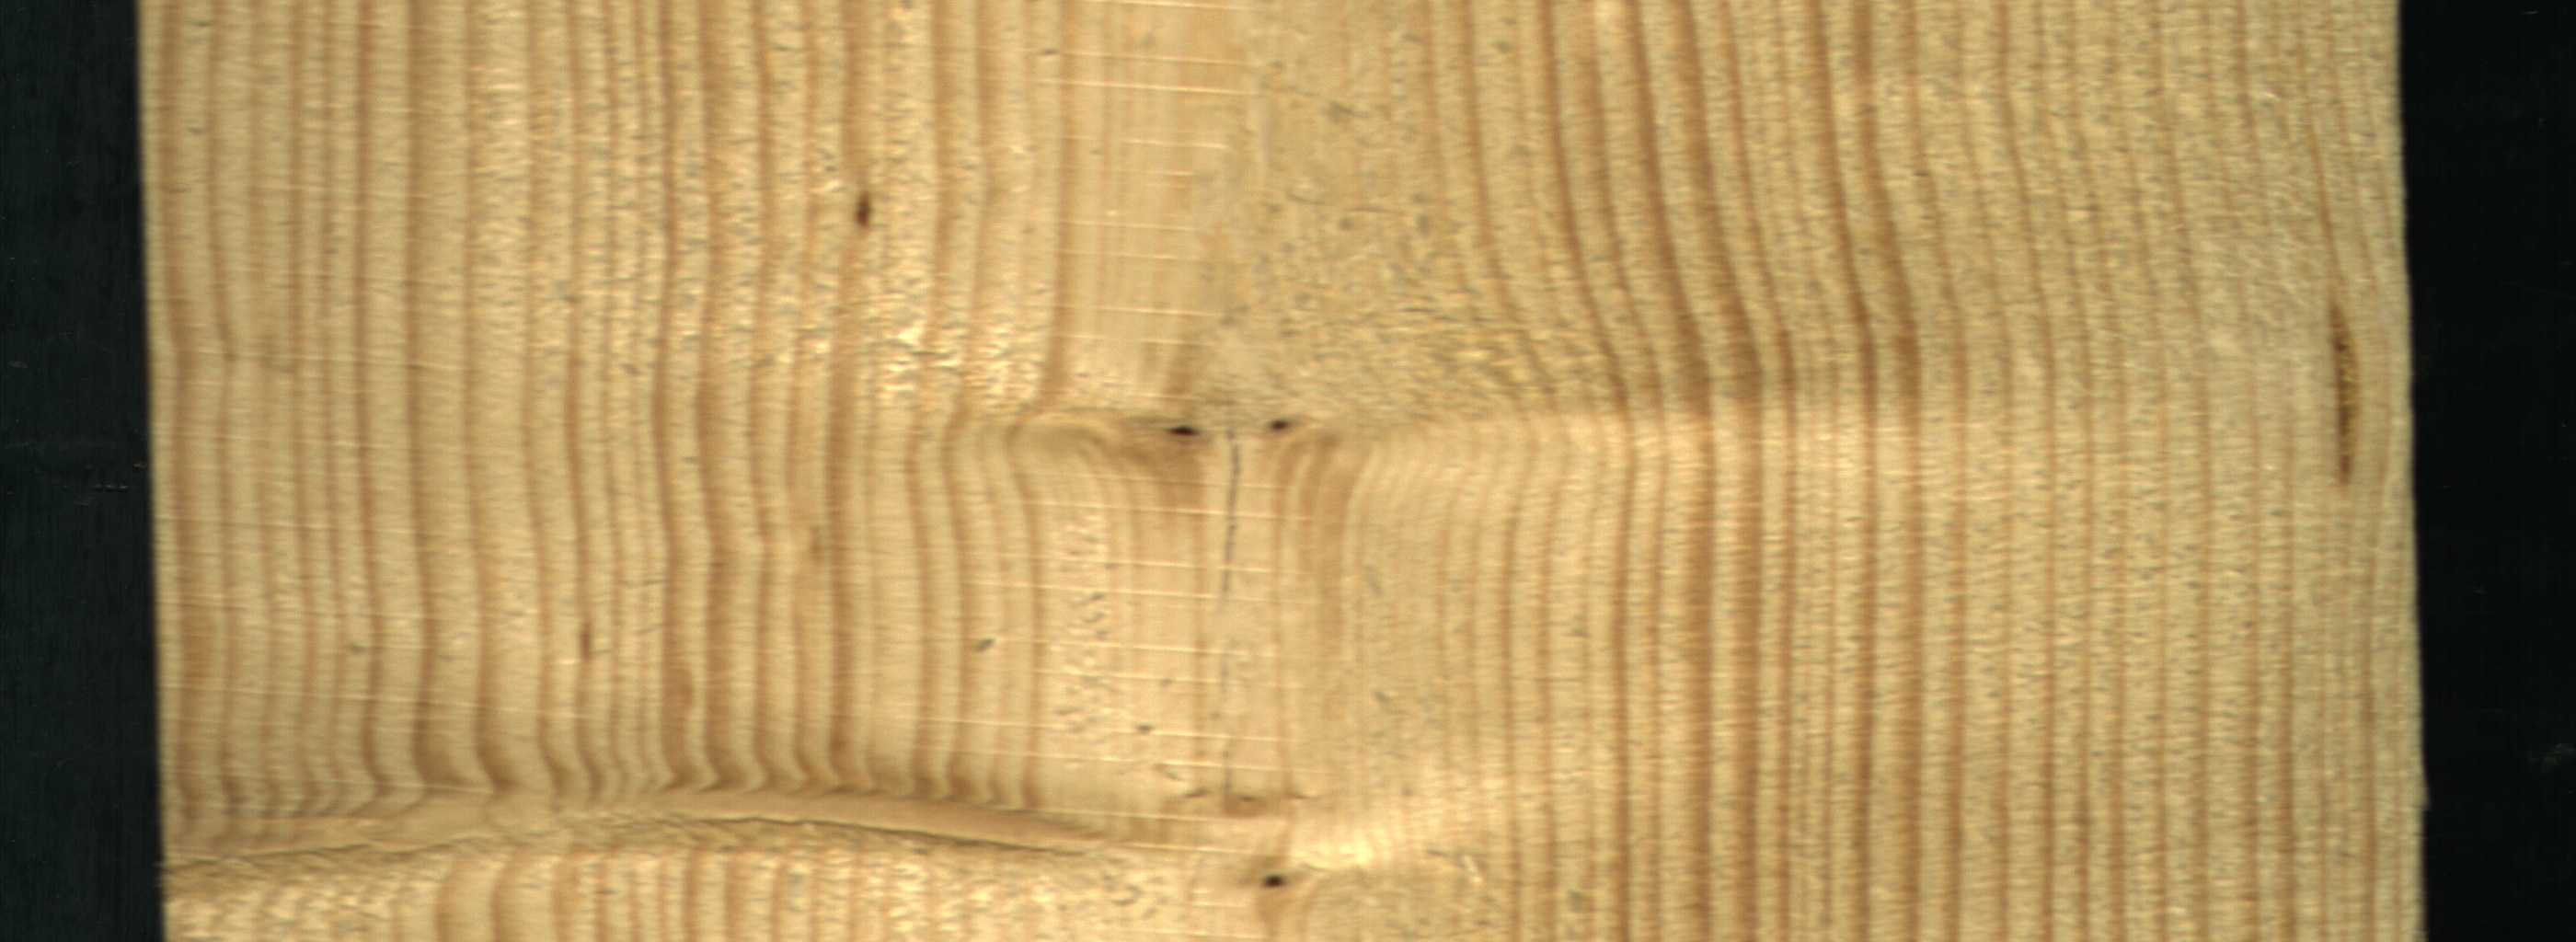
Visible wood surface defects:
resin
Live_Knot
Live_Knot
Live_Knot
Live_Knot